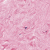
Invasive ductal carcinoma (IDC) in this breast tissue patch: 0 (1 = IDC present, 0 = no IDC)